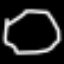
Label: octagon